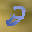
Label: 2